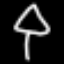
Label: mushroom